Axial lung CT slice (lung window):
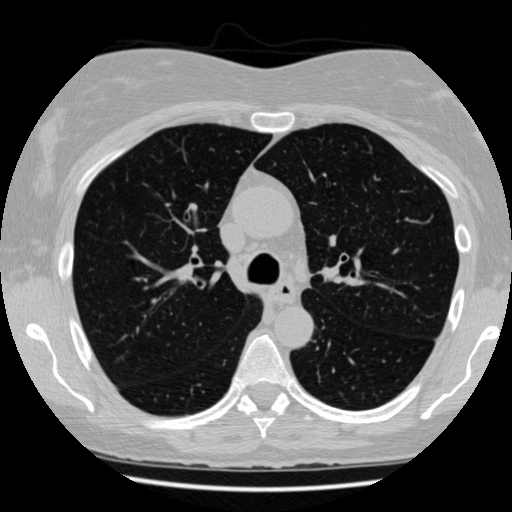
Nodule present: no